Current action and preconditions to check: trajectory_clear

Your task: For each precondition in the list above, predict whether it will hold at this action.

Consider the current scene as observed from the mobile robot's camera, and analyze the predicted future states of all dynamic agents (e.g., people, animals, vehicles, or any moving entities) within the NEXT SECOND.

IMPORTANT: Only answer "very likely" if you are absolutely certain—based on strong, clear evidence—that a dynamic agent will violate the precondition in the predicted future state. Do NOT answer "very likely" for unlikely, ambiguous, or low-probability risks.

Ask yourself for each precondition: Is there a high probability, with clear and convincing evidence, that the predicted future states of any dynamic agent will interfere with the predicted future state of the currently executing action within the NEXT SECOND, causing that precondition to fail?

Assess the risk level based on these predictions. Use "likely" or "very likely" if motions create a clear risk of interference.

Use "neutral" or "improbable" if agents are nearby but their predicted paths are clearly diverging or non-conflicting.

Failure Risk Categories: "very improbable", "improbable", "neutral", "likely", "very likely"

Answer Format: Output ONLY the probability_of_failure value from these categories: "very improbable", "improbable", "neutral", "likely", "very likely"

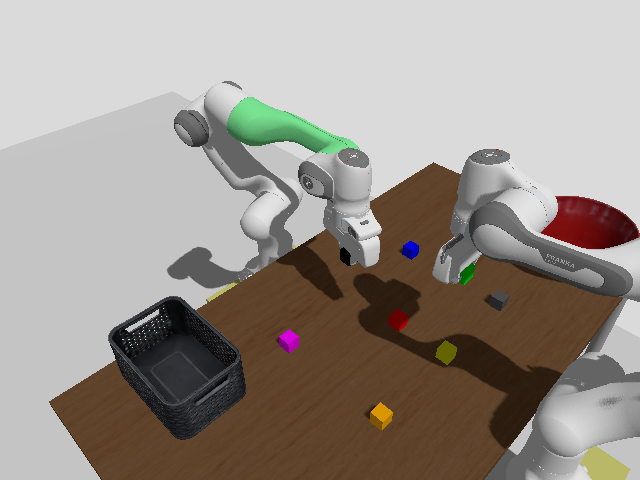

Answer: improbable